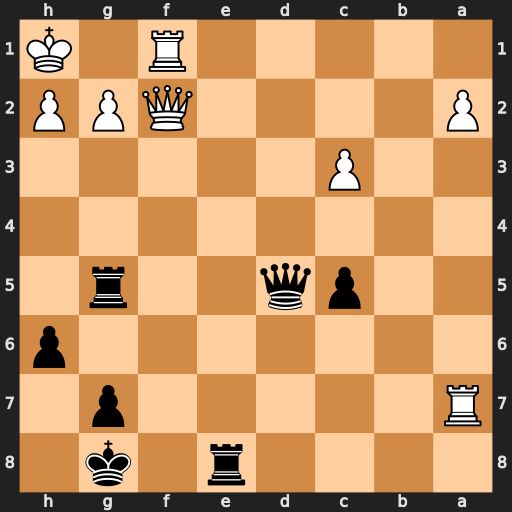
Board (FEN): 4r1k1/R5p1/7p/2pq2r1/8/2P5/P4QPP/5R1K
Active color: b
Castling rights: -
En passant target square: -
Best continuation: Rf5 Qxf5 Qxf5